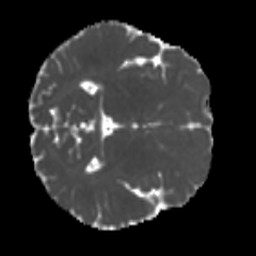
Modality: MD
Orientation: axial
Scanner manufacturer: siemens
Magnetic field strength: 3 T
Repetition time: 4 s
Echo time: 0.0594 s